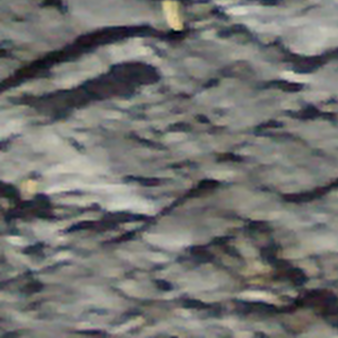
Label: other